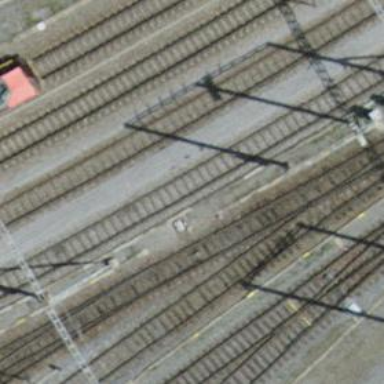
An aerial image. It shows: Railway switch.